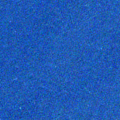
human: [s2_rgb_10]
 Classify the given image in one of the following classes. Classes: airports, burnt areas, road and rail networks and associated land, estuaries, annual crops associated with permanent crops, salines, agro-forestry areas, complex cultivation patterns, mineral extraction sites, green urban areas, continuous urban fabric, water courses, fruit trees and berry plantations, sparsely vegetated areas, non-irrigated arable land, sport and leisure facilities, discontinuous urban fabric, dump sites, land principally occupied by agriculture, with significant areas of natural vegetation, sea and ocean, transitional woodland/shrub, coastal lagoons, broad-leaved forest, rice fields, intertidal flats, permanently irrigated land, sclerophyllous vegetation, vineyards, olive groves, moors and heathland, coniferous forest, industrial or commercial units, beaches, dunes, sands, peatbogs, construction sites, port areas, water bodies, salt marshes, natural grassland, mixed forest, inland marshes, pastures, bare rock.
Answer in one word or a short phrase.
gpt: sea and ocean